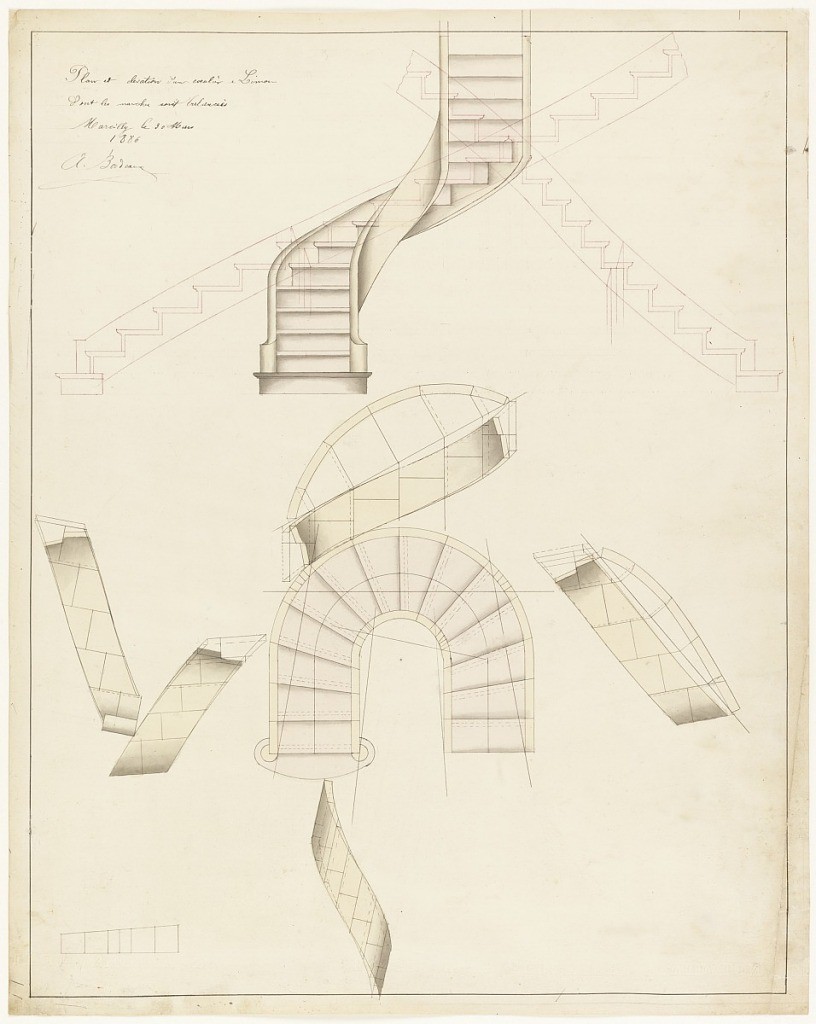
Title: Elevation and Plan View for a Spiral Staircase
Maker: Adolph Bordeaux, French, active 1880–1890
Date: March 30, 1886
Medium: Graphite, brush and watercolor, pen and black ink on cream laid paper
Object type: Drawing
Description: Plans and designs of stairs and staircases, in pink wash; one curved, another U-shaped.